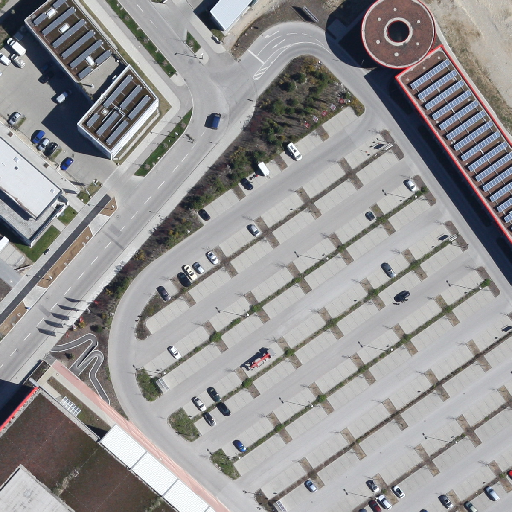
Referring expression: car